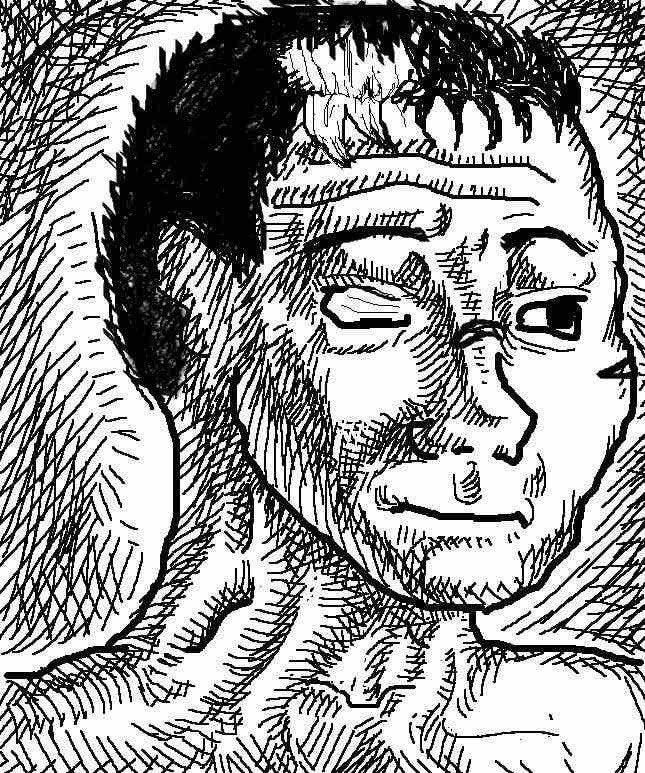
Label: 5_Wojak_with_Background